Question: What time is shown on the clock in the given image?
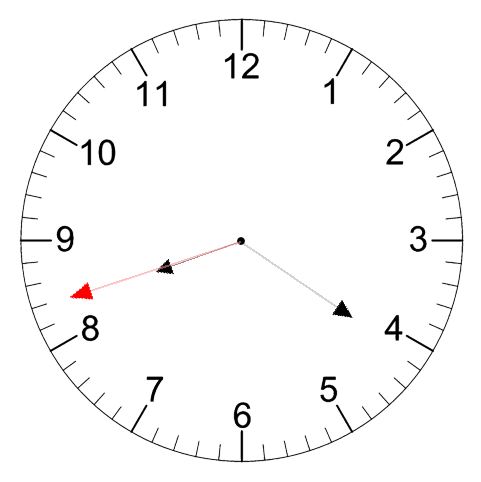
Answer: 08:20:42